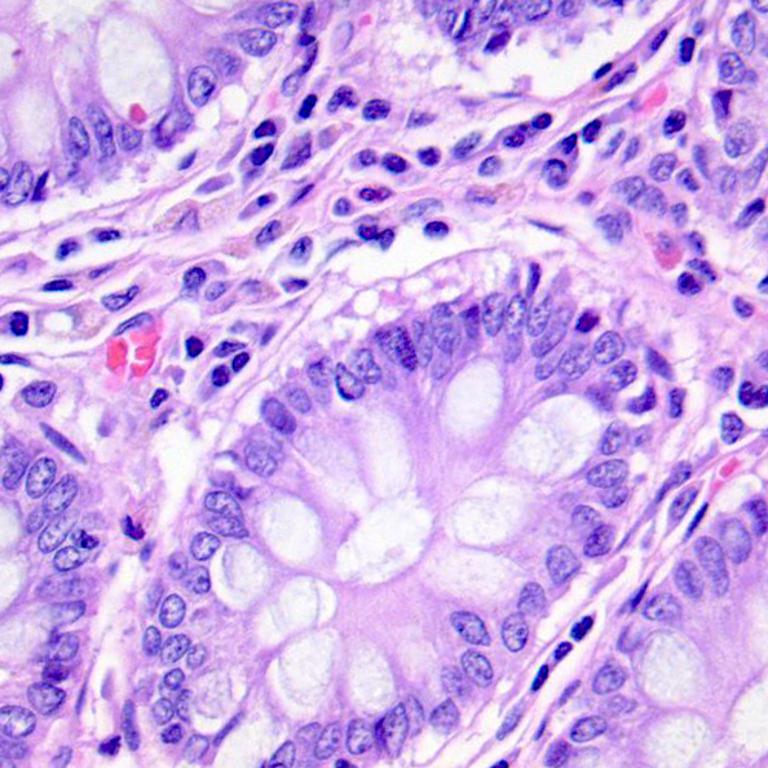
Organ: colon
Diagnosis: benign